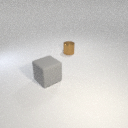
small brown metal cylinder behind large gray rubber cube